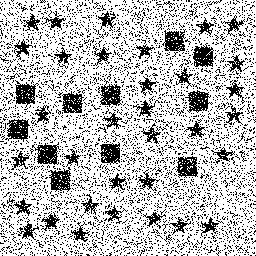
Squares: 11
Triangles: 0
Stars: 33
Total shapes: 44